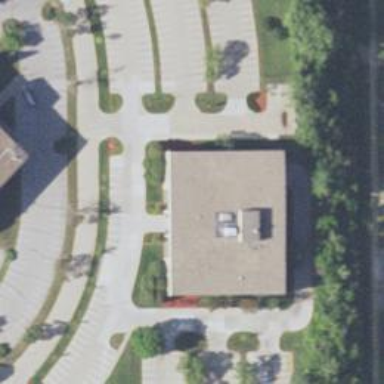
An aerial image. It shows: Office building.